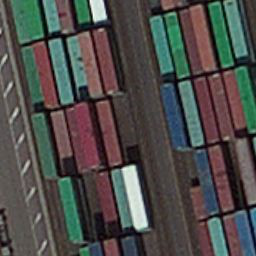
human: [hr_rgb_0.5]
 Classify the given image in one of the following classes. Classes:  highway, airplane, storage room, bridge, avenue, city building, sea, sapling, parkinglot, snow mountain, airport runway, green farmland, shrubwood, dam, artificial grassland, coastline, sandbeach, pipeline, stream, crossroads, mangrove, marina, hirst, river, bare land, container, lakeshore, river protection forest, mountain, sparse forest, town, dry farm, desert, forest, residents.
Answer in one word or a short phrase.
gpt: container